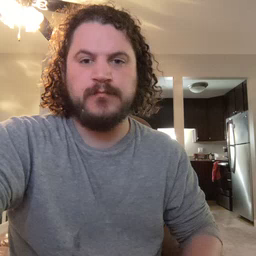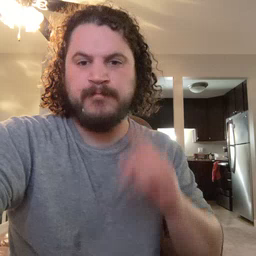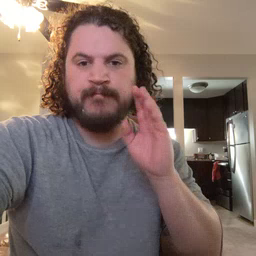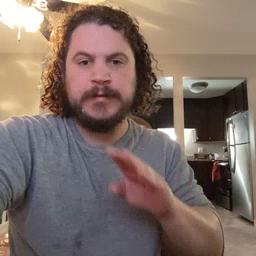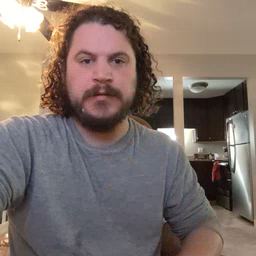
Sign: bee